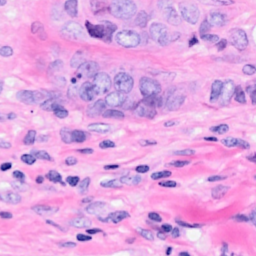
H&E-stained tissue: Breast